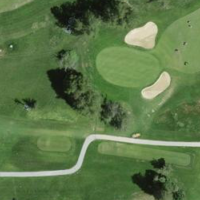
EUNIS habitat code: 53
Species observed at this site:
Sorbus aucuparia